Field crop: maize
Growth stage: 1
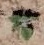
Species: chenopodium